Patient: sex M, age 64
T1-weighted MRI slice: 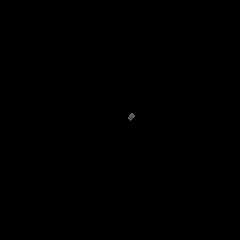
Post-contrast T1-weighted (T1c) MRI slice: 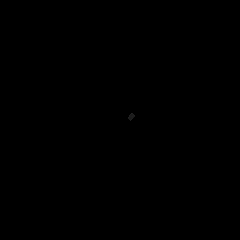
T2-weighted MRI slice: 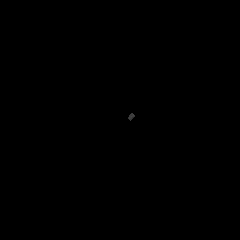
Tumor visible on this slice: no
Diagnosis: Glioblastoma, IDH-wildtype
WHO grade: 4